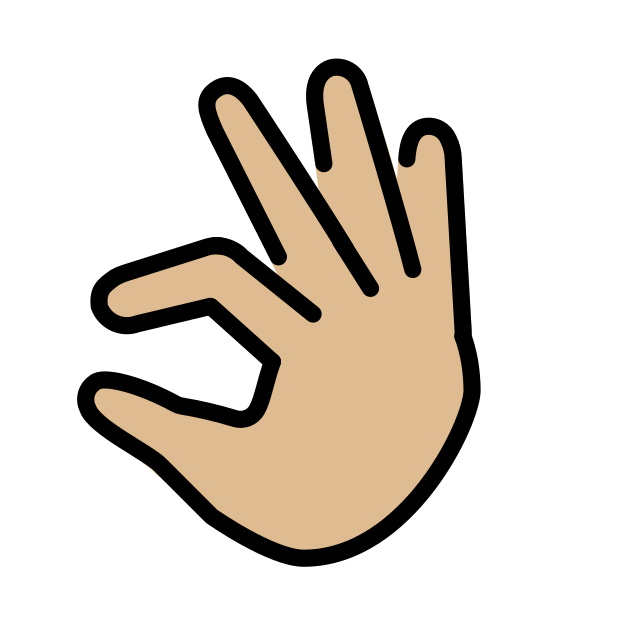
pinching hand: medium-light skin tone